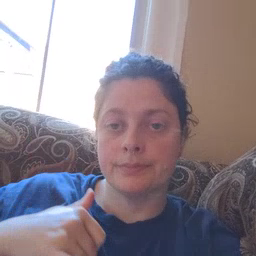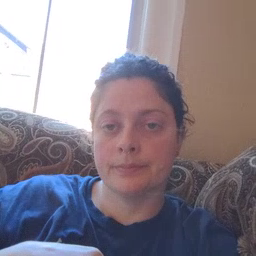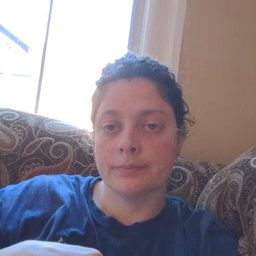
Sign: yellow